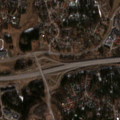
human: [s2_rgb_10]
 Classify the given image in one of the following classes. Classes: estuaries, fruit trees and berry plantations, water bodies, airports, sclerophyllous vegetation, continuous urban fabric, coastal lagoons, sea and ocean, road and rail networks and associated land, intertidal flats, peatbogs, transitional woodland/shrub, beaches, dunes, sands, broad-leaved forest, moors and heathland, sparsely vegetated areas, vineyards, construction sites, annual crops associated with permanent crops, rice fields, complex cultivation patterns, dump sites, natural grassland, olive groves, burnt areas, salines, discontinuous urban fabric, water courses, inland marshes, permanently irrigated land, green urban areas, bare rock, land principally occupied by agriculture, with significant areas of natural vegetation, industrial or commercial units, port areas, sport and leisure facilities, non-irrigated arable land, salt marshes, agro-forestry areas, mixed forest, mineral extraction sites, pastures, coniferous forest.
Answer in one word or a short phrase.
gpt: discontinuous urban fabric, industrial or commercial units, green urban areas